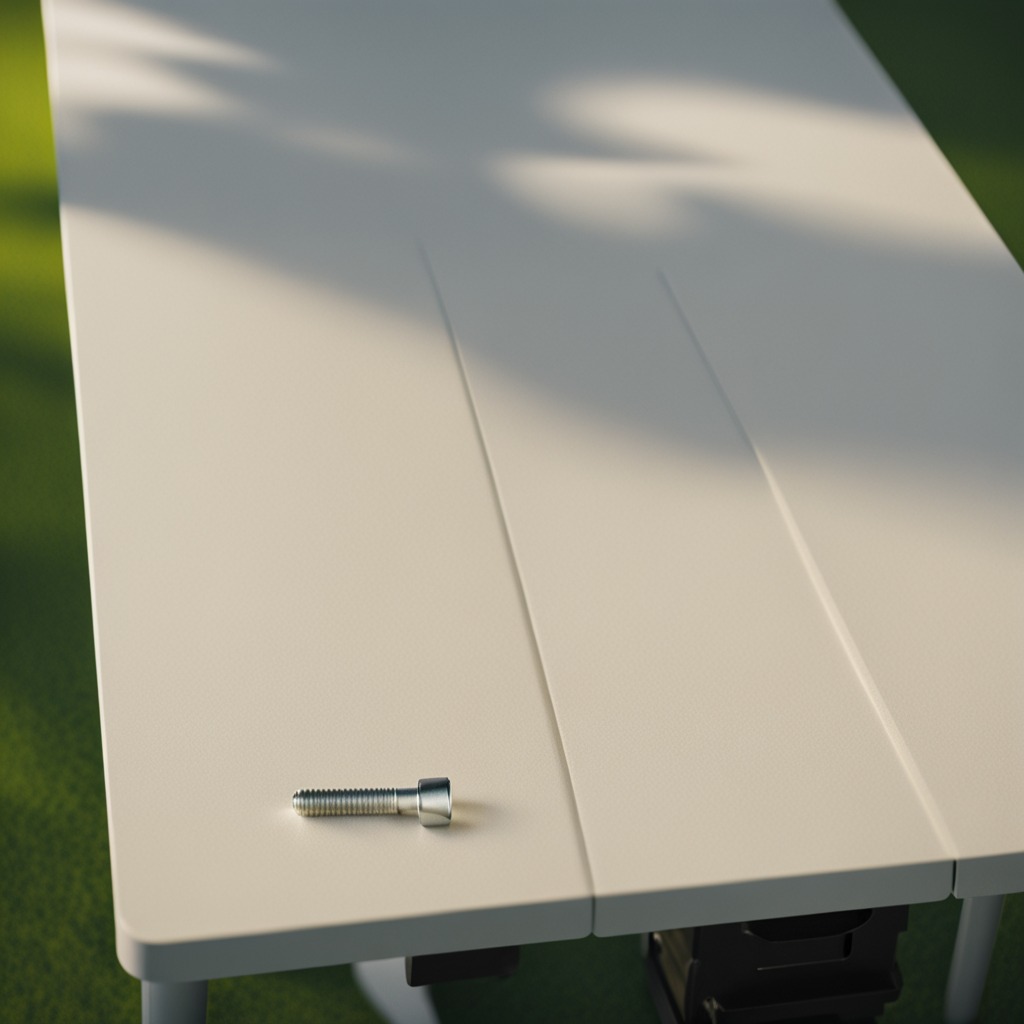
A metal screw is lying on the textured surface of the clean utility table.